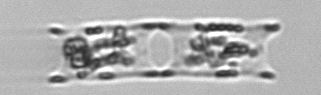
Label: Eucampia